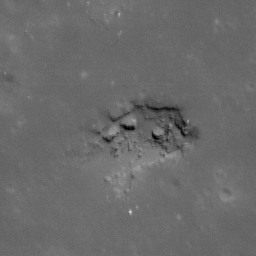
Pit: Copernicus 24
Host crater: Copernicus
Host type: impact_melt
Lunar coordinates: latitude 10.181, longitude 340.481